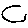
Label: moon